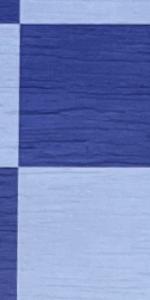
Label: Empty